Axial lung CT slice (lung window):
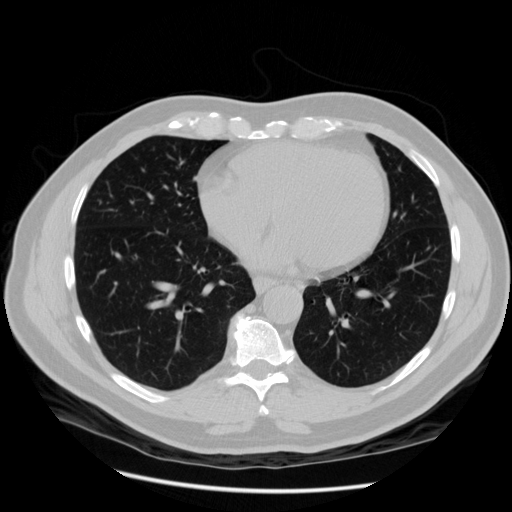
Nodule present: no